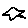
Label: star